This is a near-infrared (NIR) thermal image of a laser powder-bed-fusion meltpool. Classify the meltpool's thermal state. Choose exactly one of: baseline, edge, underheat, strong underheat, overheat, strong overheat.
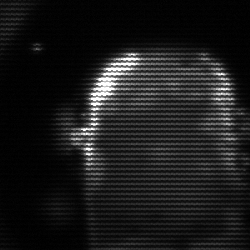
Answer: baseline